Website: lowes
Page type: customer-info-address
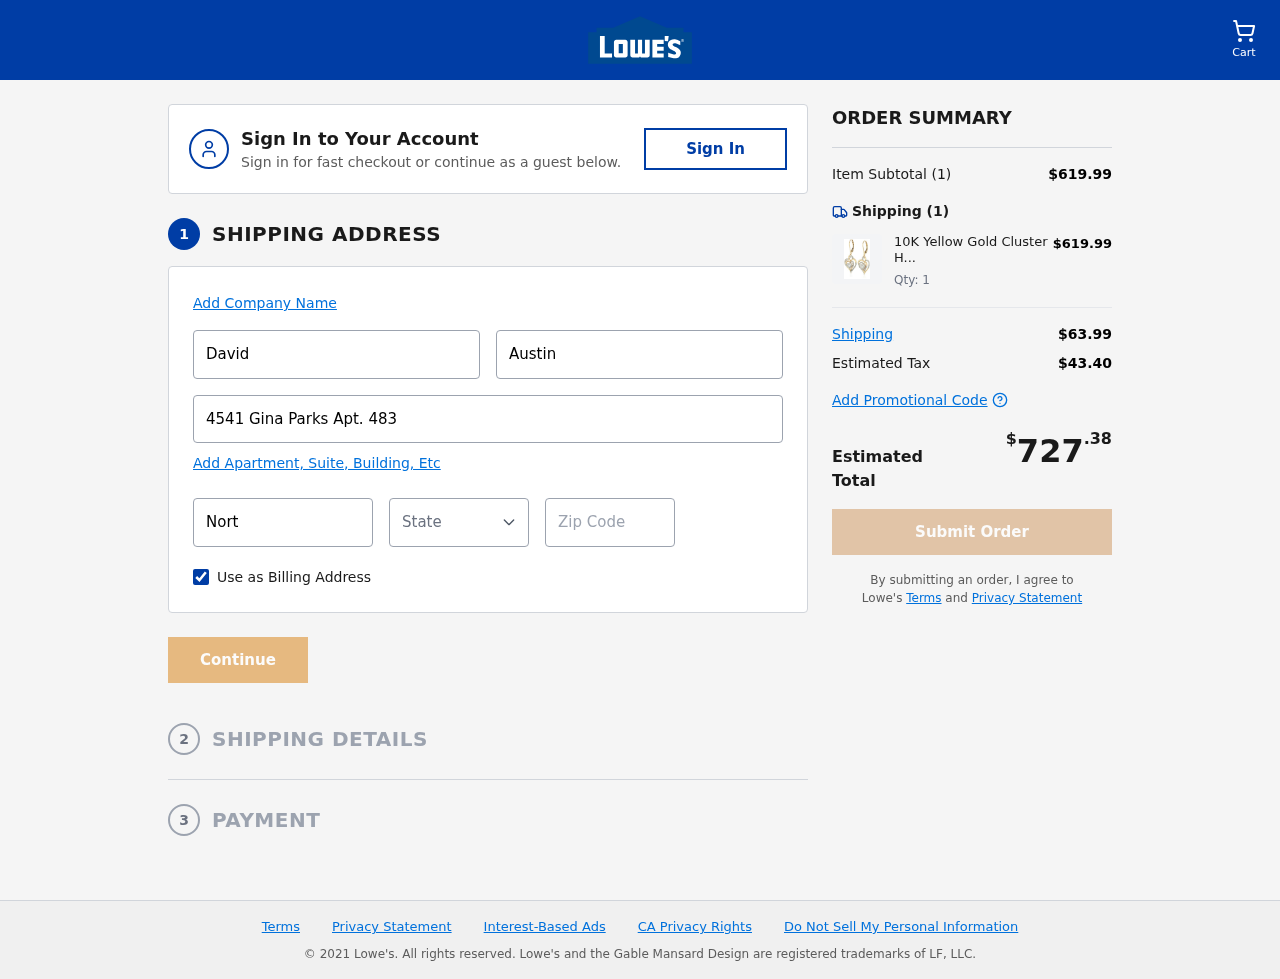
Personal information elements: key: PII_CITY
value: North Adammouth
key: PII_FIRSTNAME
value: David
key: PII_LASTNAME
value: Austin
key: PII_POSTCODE
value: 20697
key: PII_STATE_ABBR
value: RI
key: PII_STREET
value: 4541 Gina Parks Apt. 483
Product elements: key: PRODUCT1_NAME
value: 10K Yellow Gold Cluster Heart Diamond Drop Earrings (1/2 cttw, I-JColor, I2-I3 Clarity)
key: PRODUCT1_PRICE
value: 619.99
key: PRODUCT1_QUANTITY
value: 1
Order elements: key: ORDER_NUM_ITEMS
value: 1
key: ORDER_SUBTOTAL
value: $619.99
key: ORDER_NUM_ITEMS2
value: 1
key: ORDER_SHIPPING_COST
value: $63.99
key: ORDER_TAX
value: $43.40
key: ORDER_TOTAL
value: $727.38